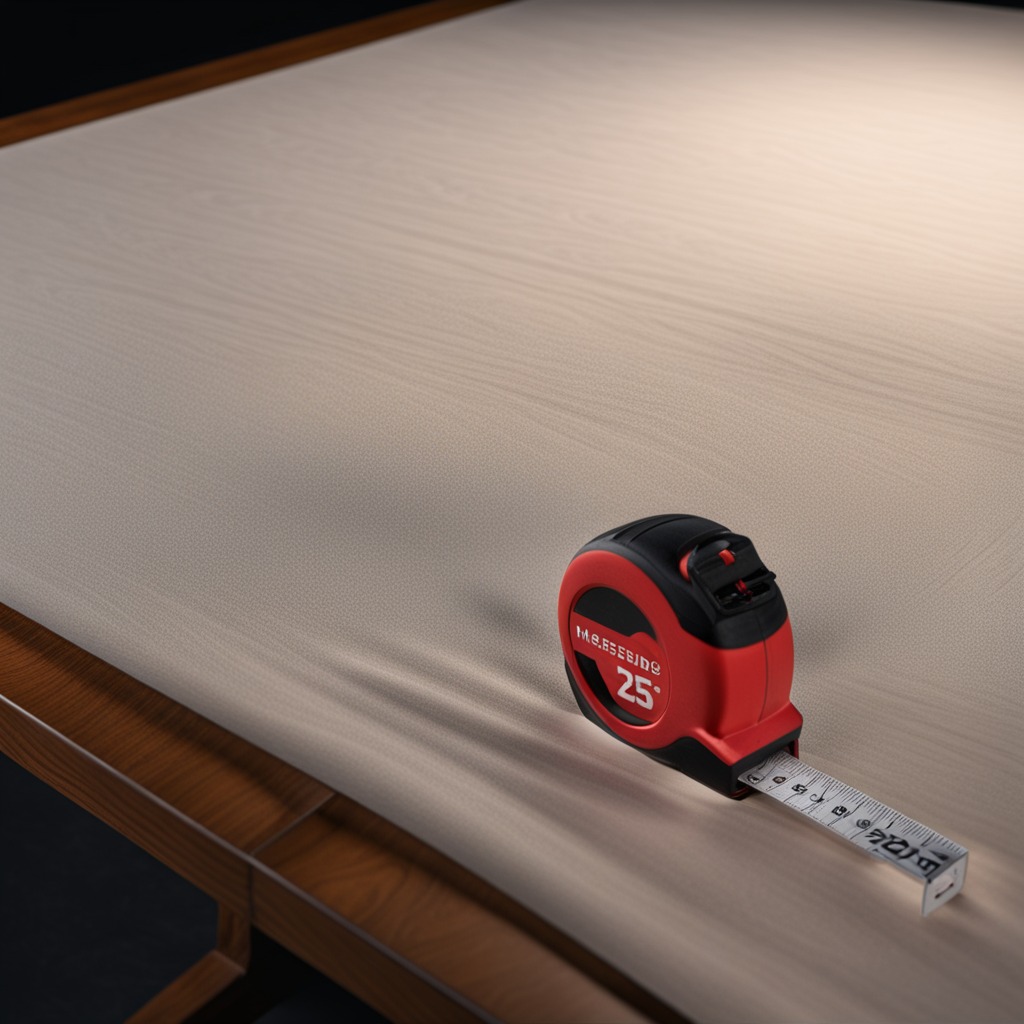
A measuring tape is lying on the wooden table.